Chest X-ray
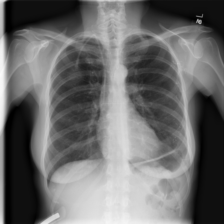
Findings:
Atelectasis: negative
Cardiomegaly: negative
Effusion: negative
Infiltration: negative
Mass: negative
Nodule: negative
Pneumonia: negative
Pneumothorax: negative
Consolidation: negative
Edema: negative
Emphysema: negative
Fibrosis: negative
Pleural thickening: negative
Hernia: negative